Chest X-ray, PA view. Patient: 68 years old, sex M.
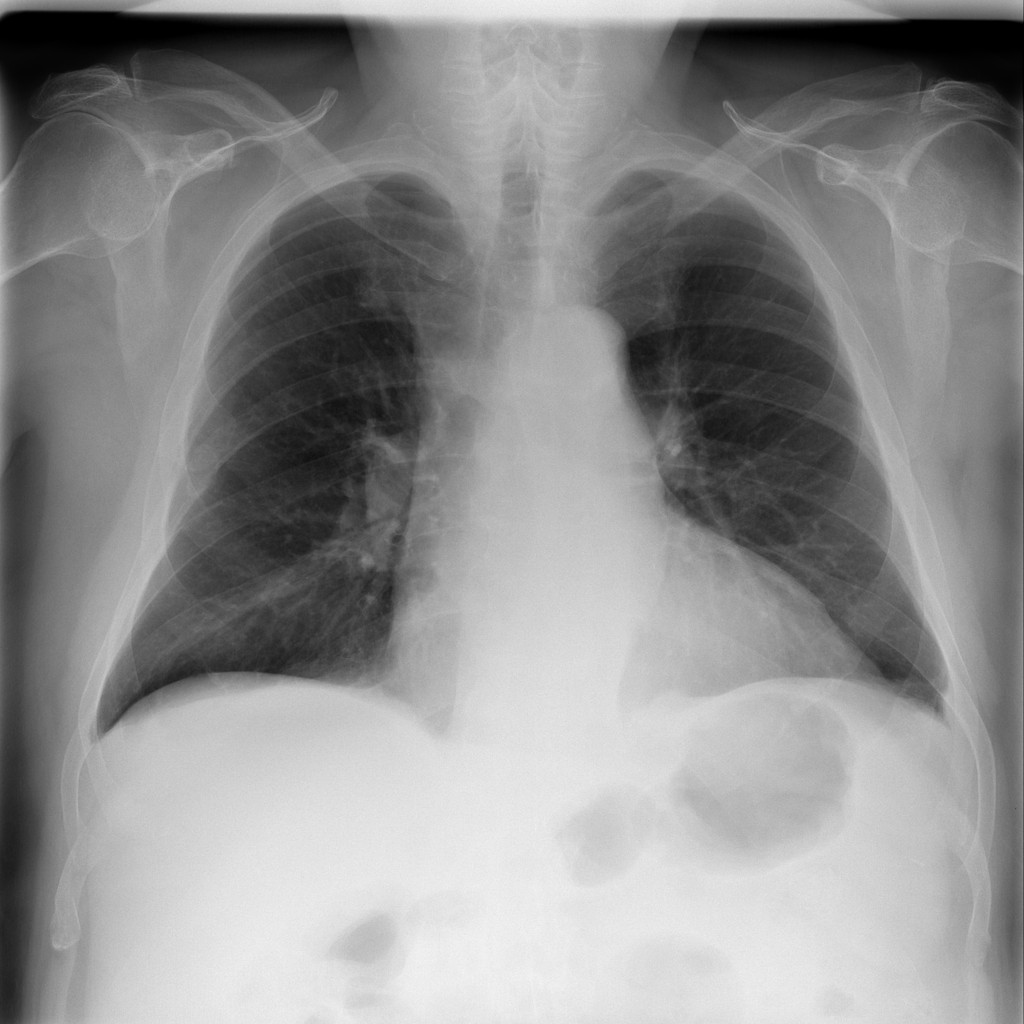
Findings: Nodule